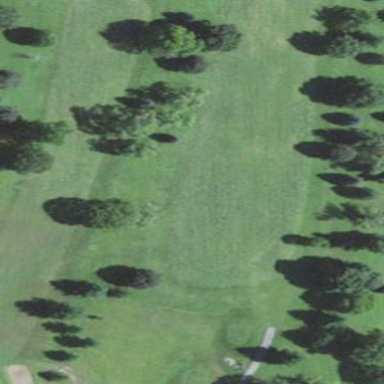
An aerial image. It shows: Golf fairway surrounded by grass.